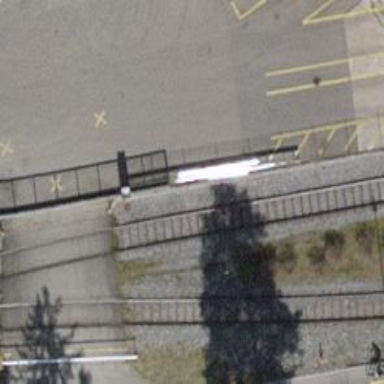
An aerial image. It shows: Single railway spur track.